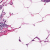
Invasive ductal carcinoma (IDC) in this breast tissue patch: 0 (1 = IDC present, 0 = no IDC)